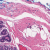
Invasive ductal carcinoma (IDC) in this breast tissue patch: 0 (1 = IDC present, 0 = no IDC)